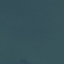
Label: SeaLake